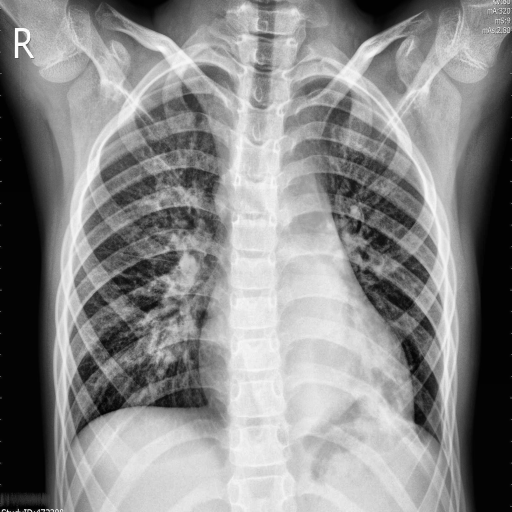
Finding: PNEUMONIA